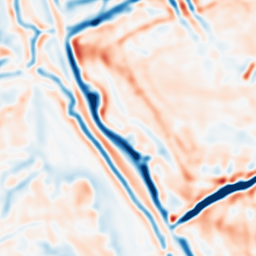
Category: multiscale
Decomposition family: dog
Decomposition parameters: sigma_low: 3
sigma_high: 5
Upsampling method: bicubic
Upsampling parameters: scale: 4
Upsampling scale: 4